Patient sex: M
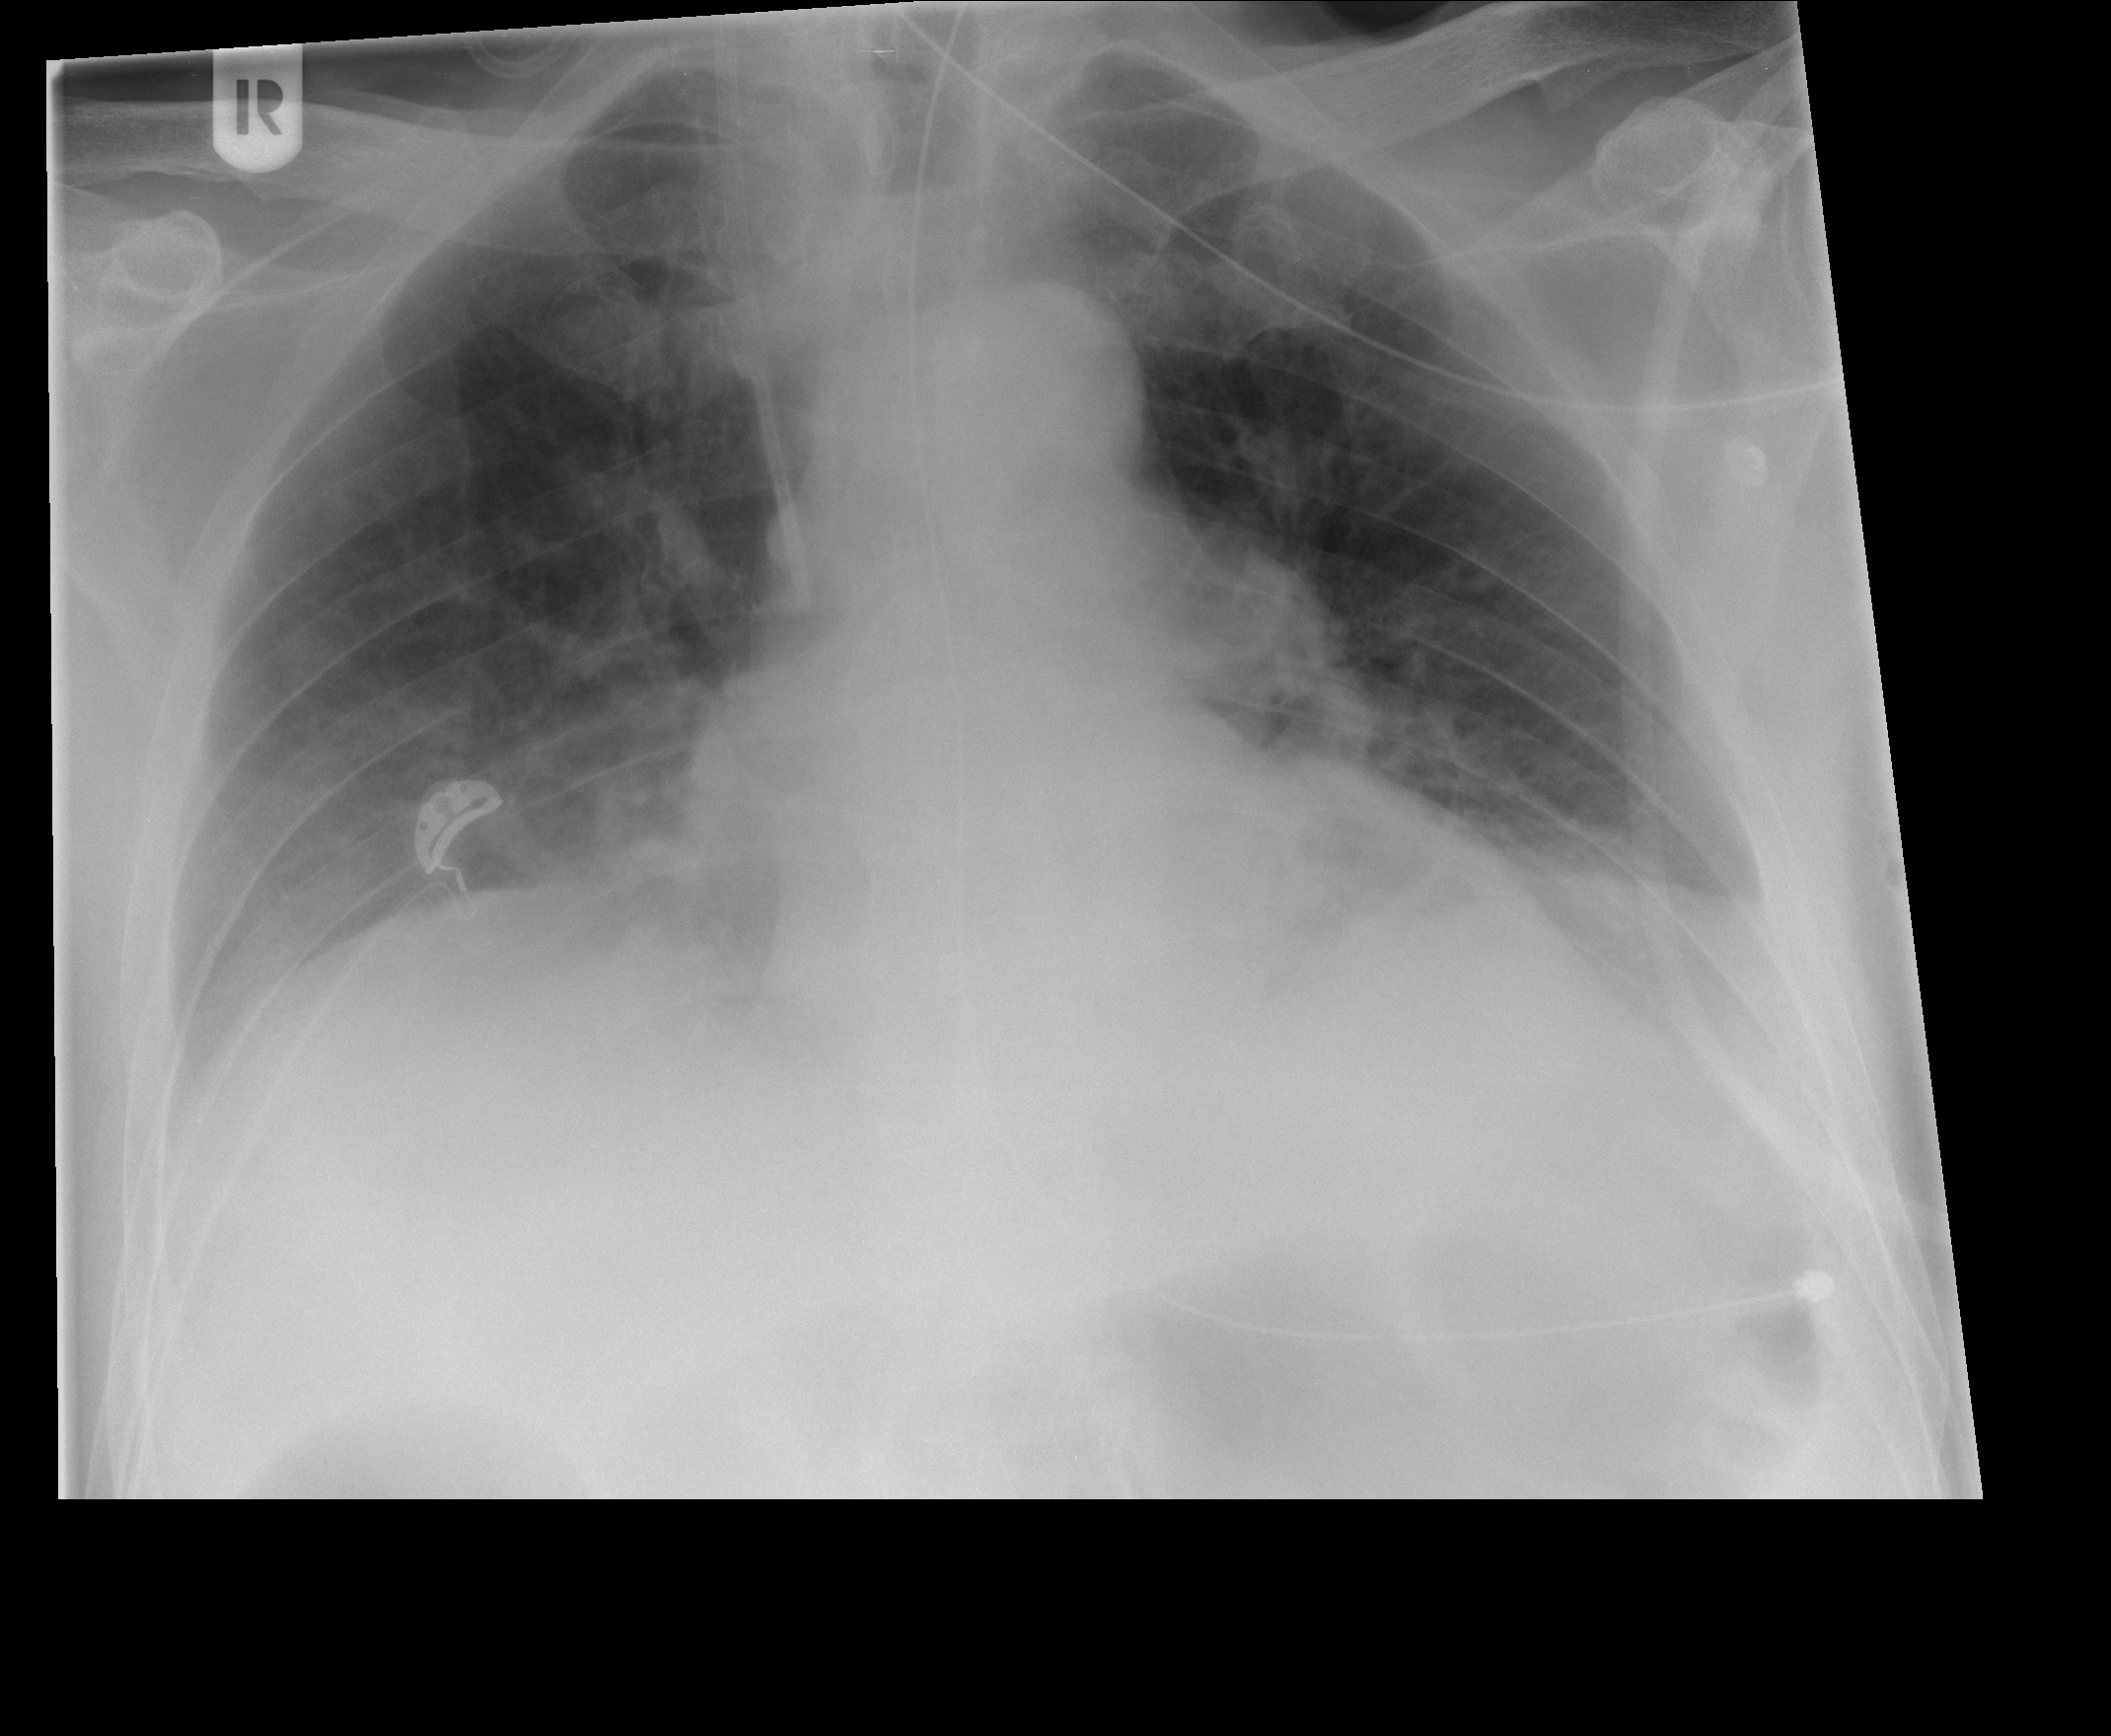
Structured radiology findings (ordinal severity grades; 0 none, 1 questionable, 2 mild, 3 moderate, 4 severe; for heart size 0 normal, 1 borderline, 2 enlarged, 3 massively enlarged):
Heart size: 0
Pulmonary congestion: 0
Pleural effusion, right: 0
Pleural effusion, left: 1
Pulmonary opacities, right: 0
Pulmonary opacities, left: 0
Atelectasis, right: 2
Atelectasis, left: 2